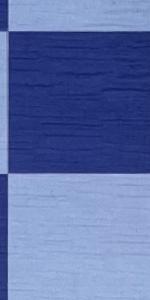
Label: Empty